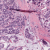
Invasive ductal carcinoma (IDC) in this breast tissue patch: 1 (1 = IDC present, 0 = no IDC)